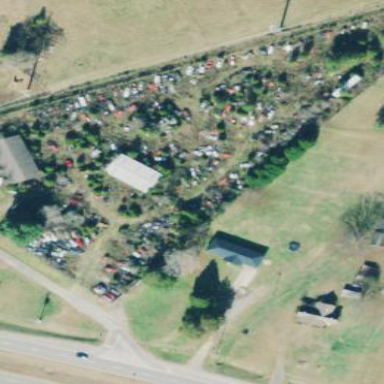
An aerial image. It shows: Scrap yard located in industrial area.